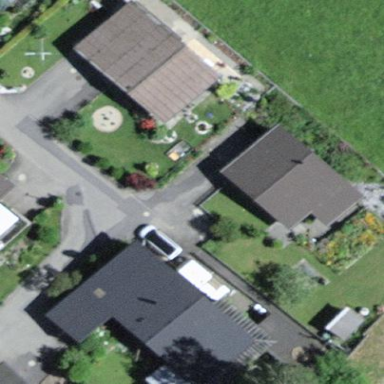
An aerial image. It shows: Residential building.